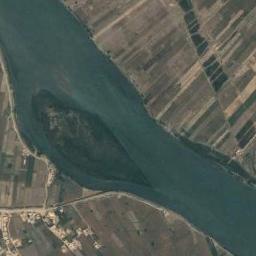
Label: river